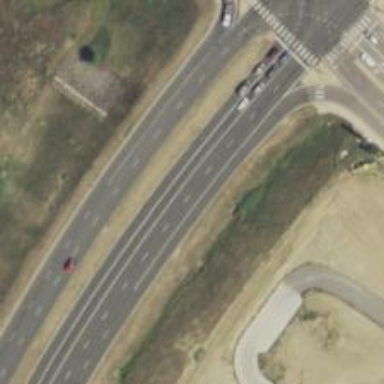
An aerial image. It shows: Expressway with asphalt surface classified as trunk highway.